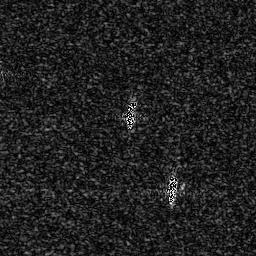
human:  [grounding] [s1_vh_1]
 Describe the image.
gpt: In the satellite image, there is  <ref>1 small ship </ref> <box>[[64, 66, 69, 79, 0]]</box> located at bottom,  <ref>1 small ship </ref> <box>[[47, 37, 53, 49, 0]]</box> located at center.